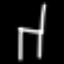
Label: chair